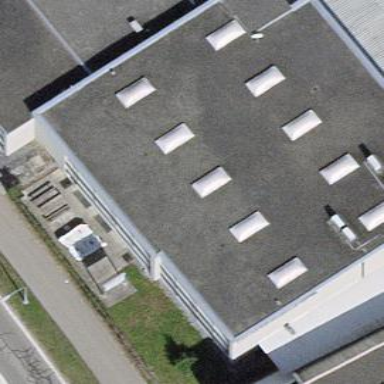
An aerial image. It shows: Industrial building.